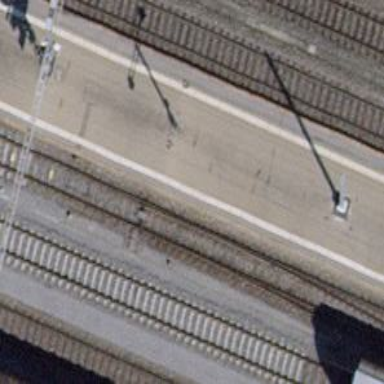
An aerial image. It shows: Railway switch.